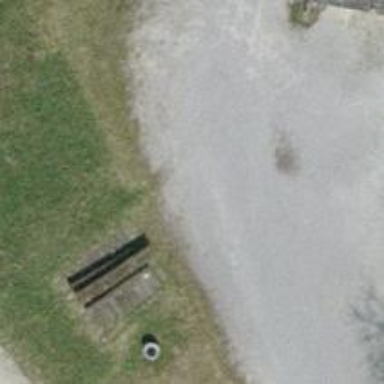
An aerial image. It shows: Driveway made of fine gravel.